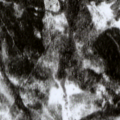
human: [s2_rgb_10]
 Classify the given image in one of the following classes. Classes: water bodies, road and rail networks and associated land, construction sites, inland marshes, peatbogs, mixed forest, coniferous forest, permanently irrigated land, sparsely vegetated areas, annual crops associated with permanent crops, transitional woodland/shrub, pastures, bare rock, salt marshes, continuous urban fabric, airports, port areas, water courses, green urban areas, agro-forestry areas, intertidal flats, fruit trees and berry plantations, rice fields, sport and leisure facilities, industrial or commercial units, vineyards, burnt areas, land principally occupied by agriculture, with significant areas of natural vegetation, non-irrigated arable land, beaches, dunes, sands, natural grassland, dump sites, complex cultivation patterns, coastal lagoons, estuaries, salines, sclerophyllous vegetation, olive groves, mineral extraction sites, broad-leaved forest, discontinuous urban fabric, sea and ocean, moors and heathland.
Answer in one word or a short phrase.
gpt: coniferous forest, mixed forest, transitional woodland/shrub